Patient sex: M
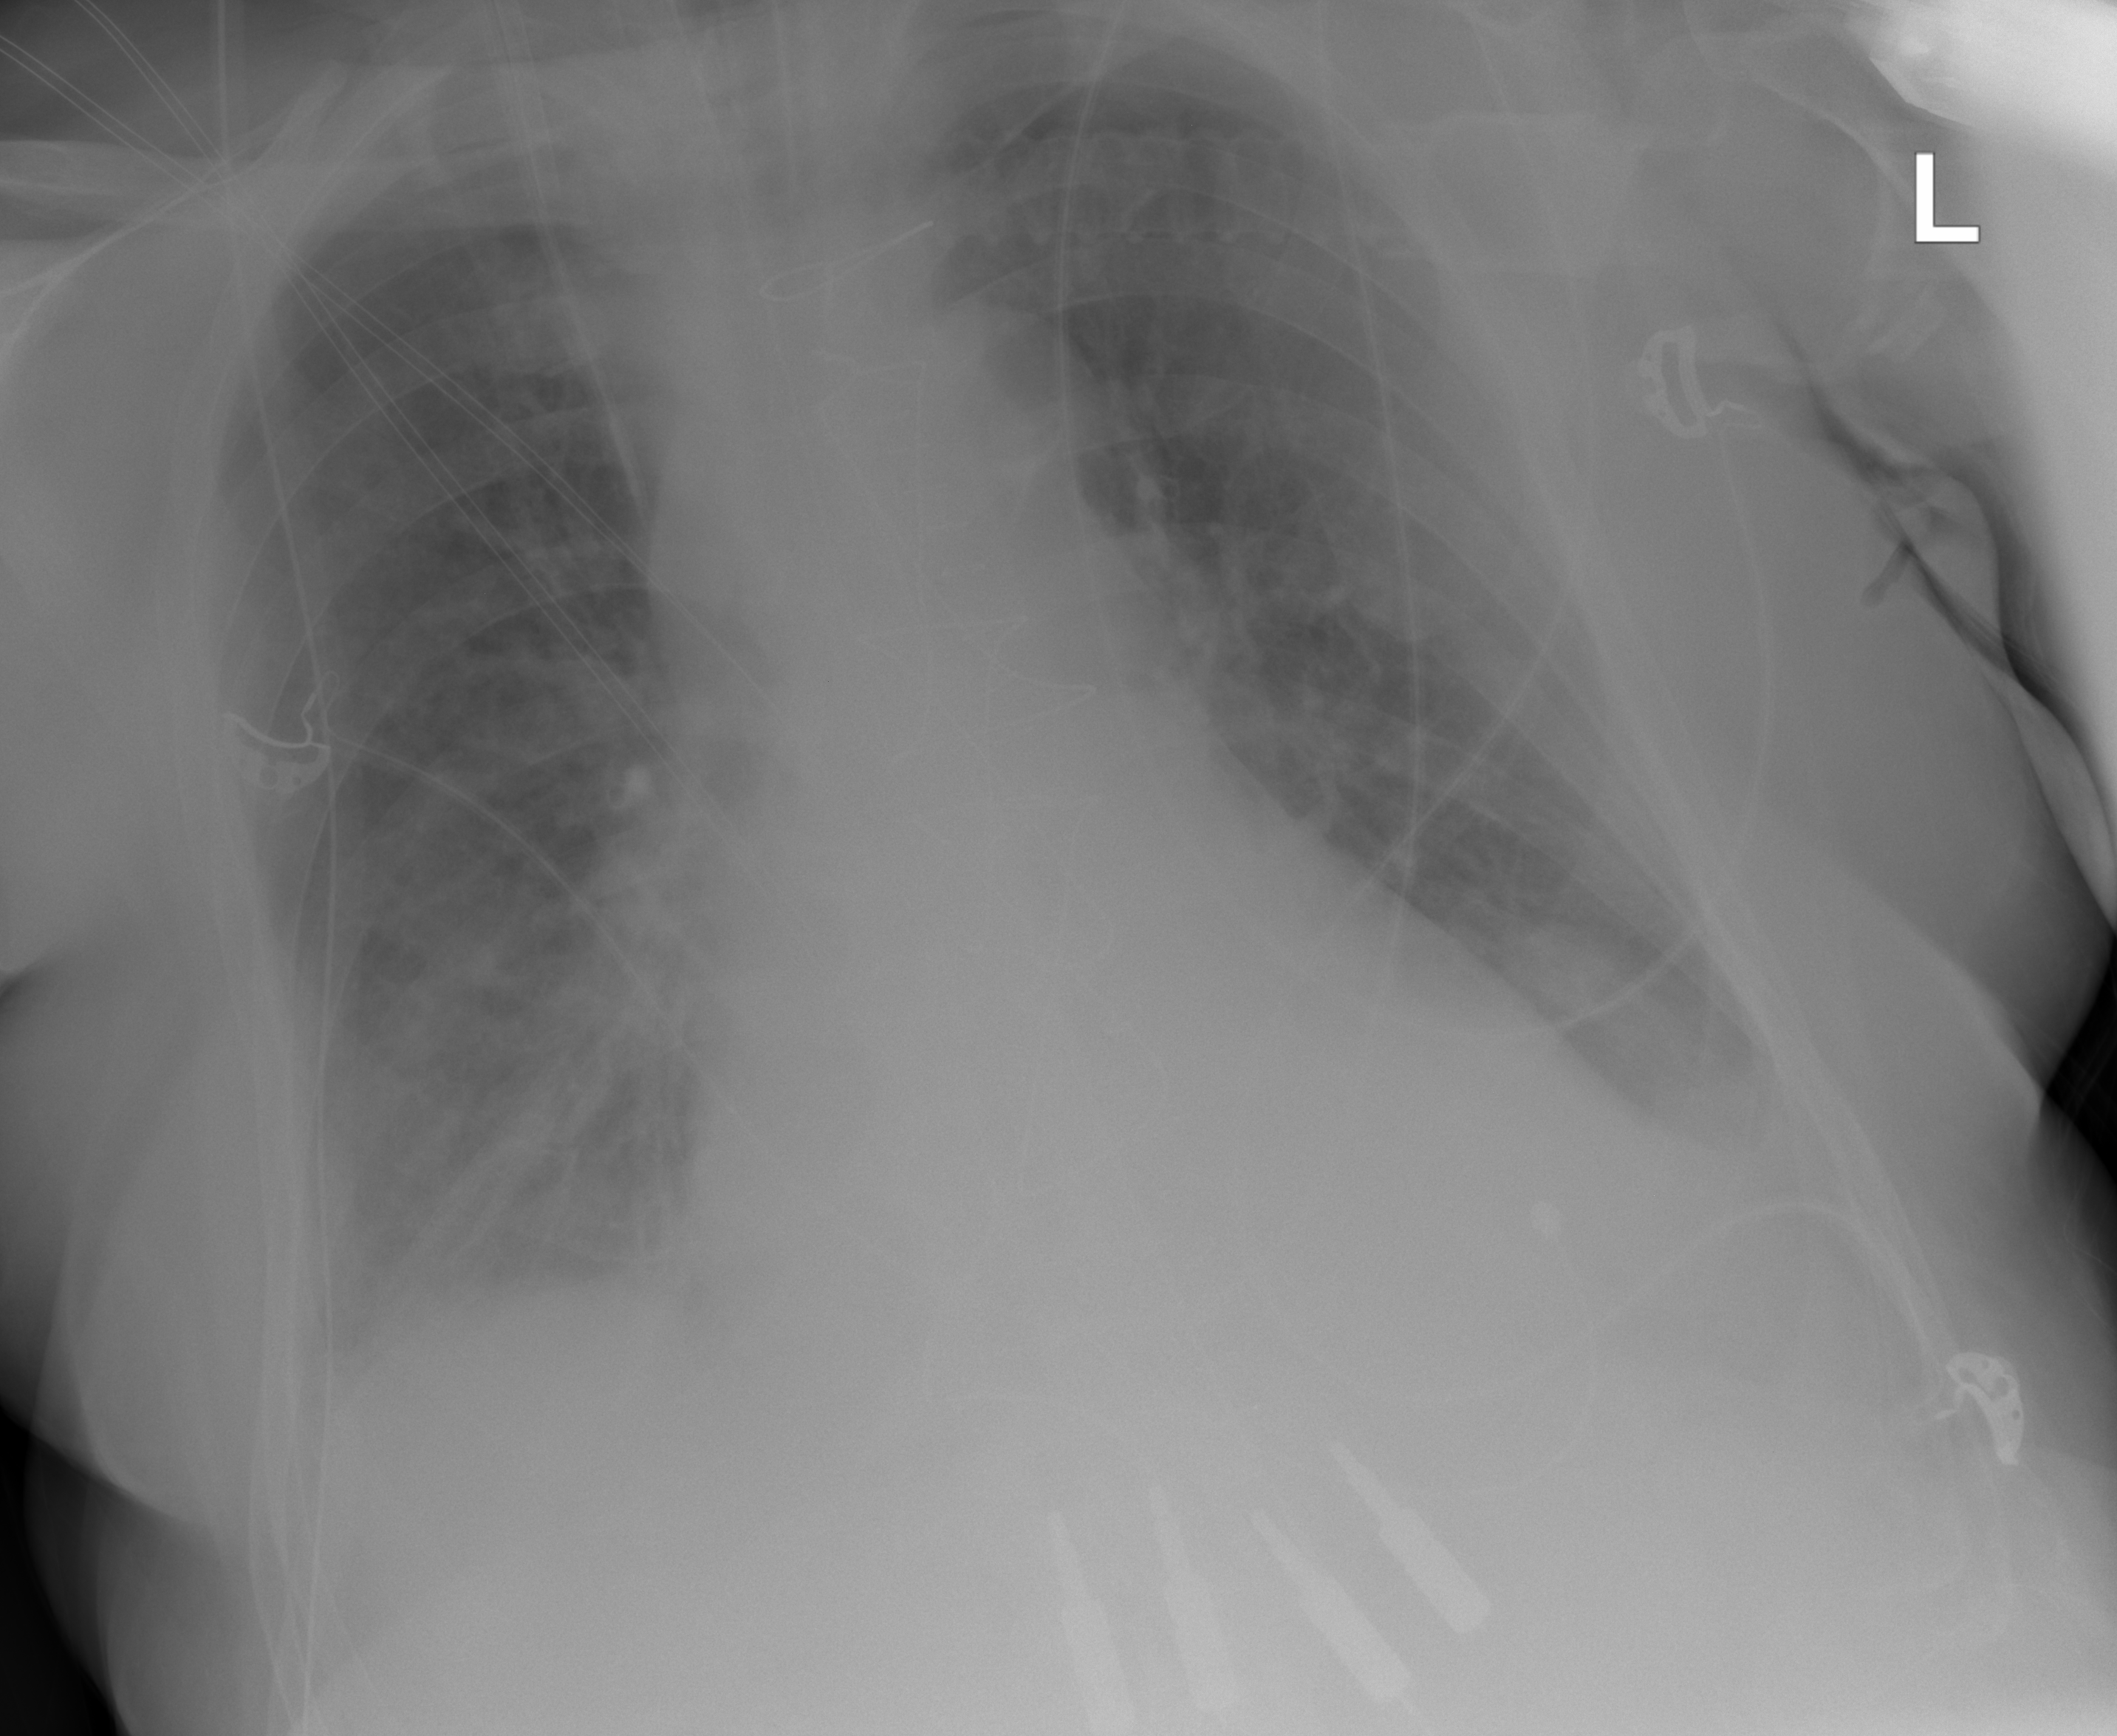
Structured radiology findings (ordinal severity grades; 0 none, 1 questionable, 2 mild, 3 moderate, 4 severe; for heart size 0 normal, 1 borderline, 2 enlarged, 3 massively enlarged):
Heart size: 0
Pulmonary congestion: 1
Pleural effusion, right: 2
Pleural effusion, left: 2
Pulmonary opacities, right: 0
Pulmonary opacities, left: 0
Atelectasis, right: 2
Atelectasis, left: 2